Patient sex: M
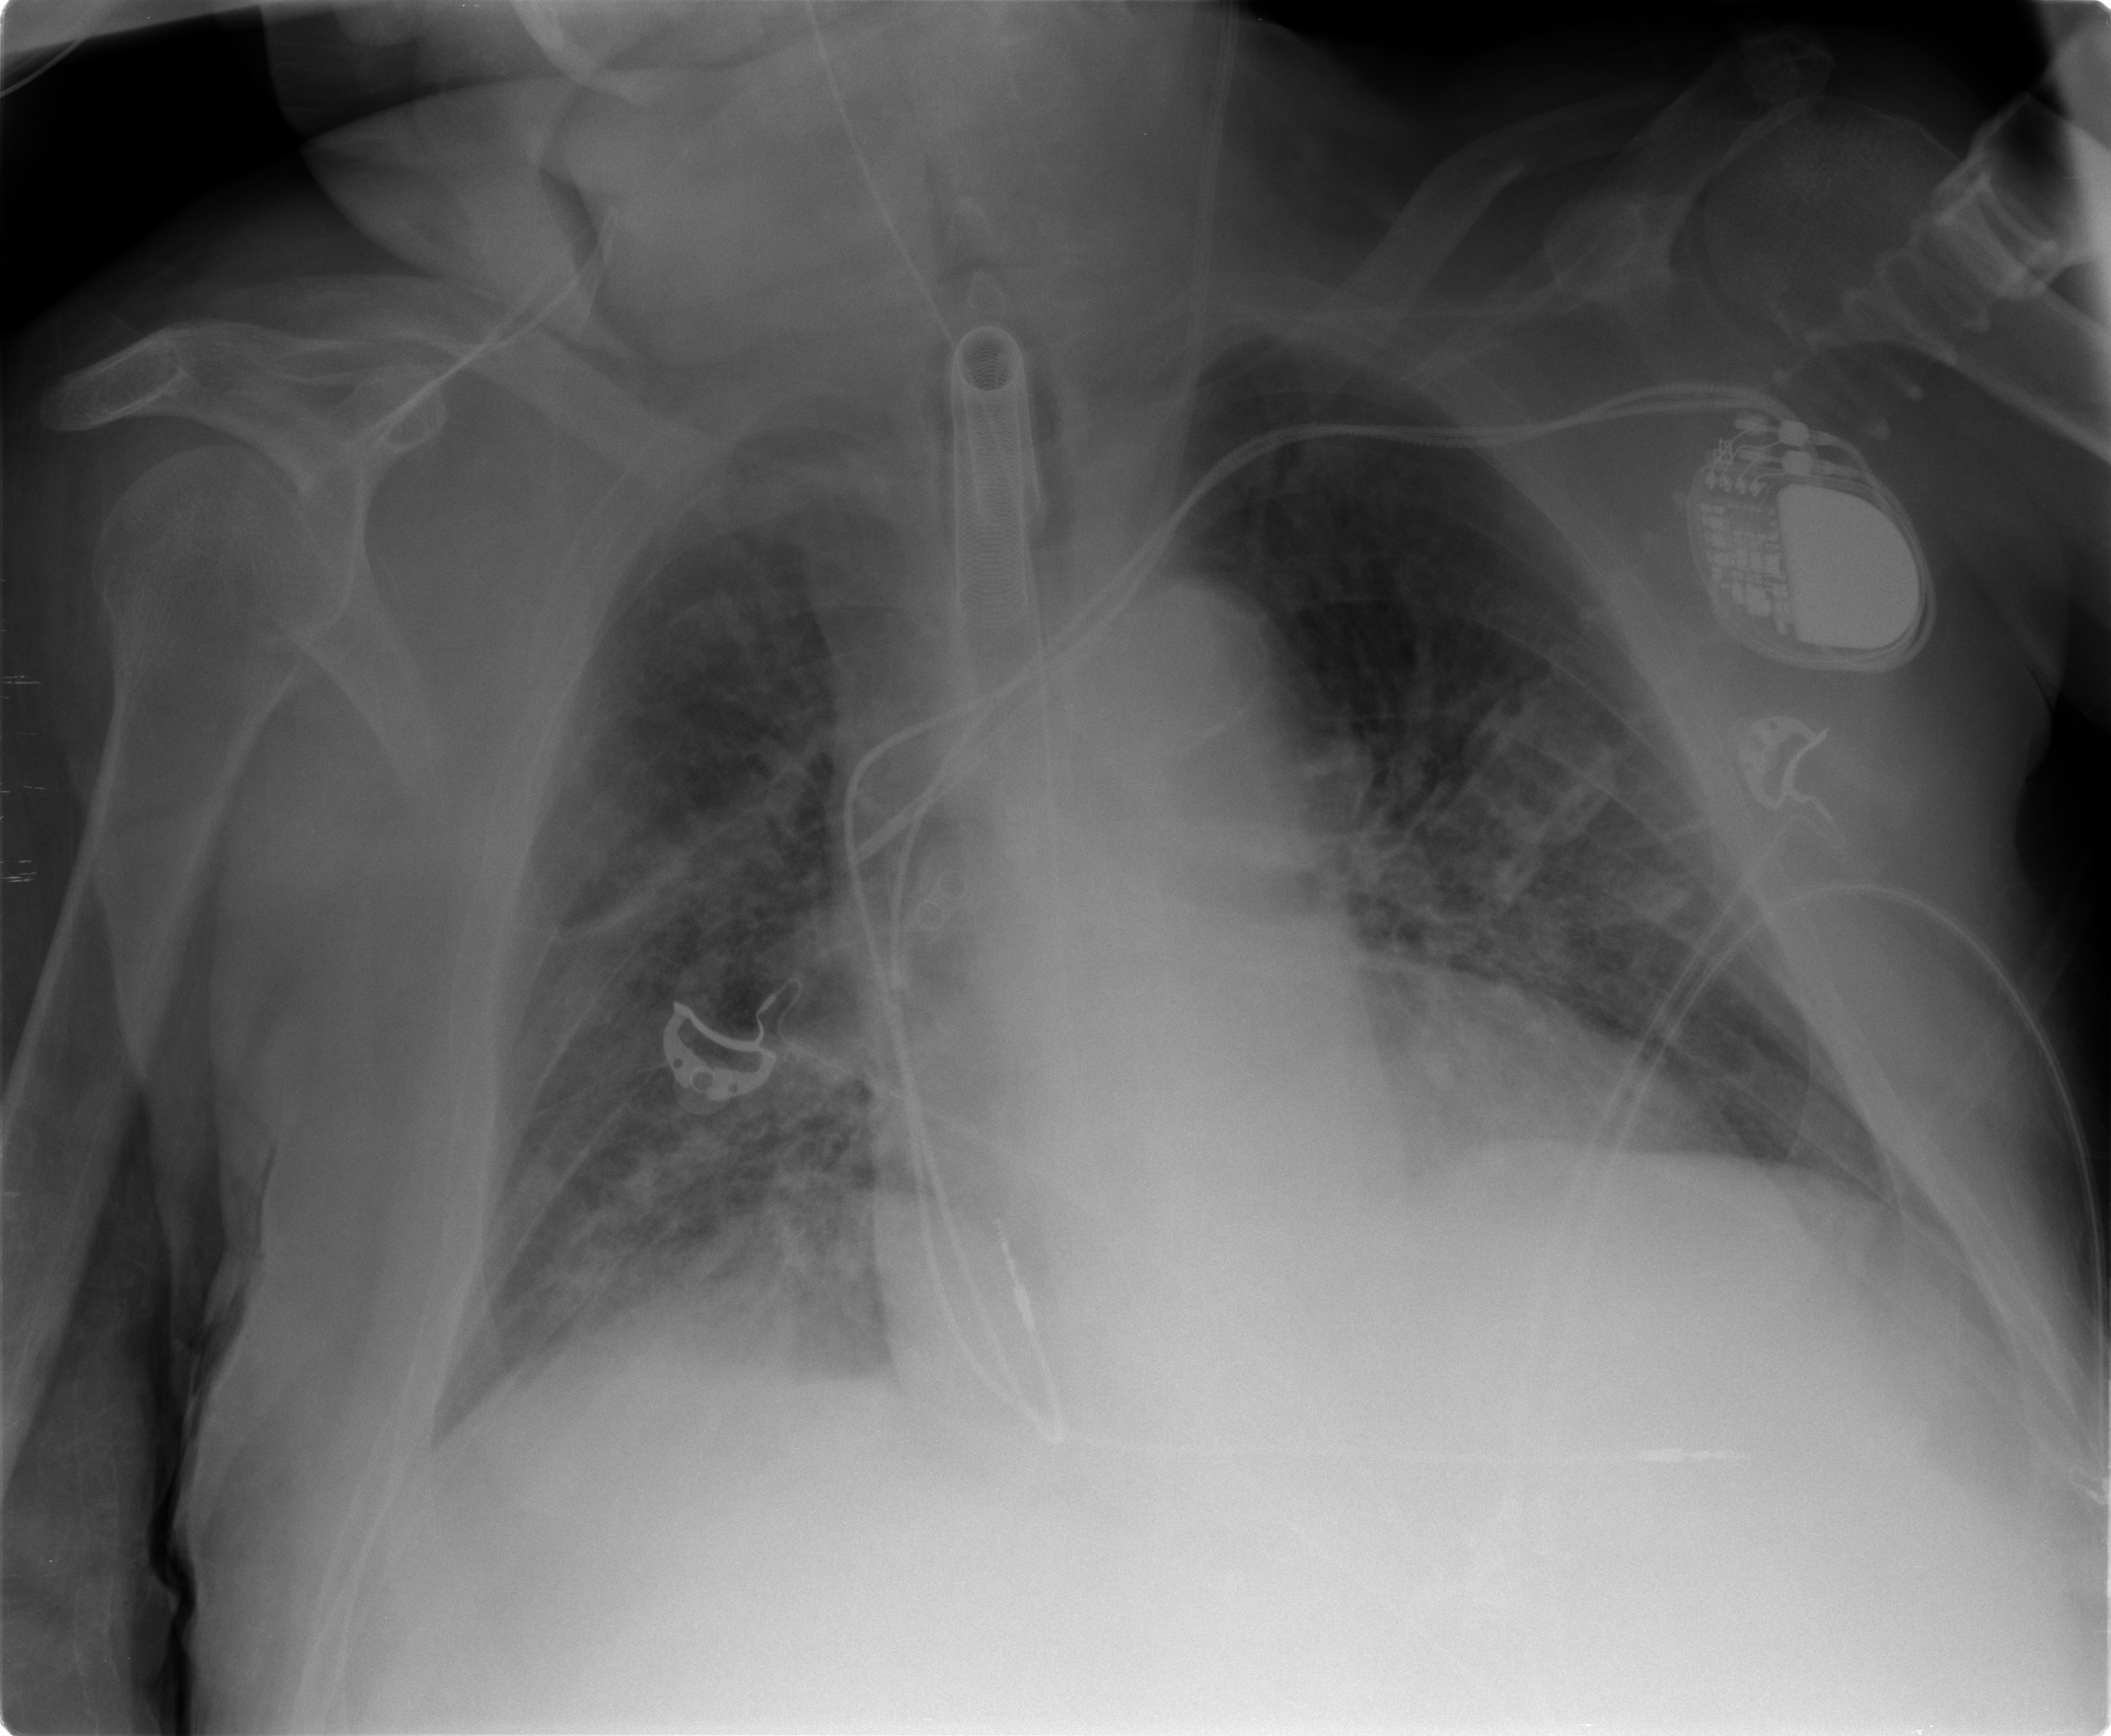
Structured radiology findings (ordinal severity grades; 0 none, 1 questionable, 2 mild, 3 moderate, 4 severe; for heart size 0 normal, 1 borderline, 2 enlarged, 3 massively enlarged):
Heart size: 2
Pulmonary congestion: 2
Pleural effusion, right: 0
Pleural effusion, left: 0
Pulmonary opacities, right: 3
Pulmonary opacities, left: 2
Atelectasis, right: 2
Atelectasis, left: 1